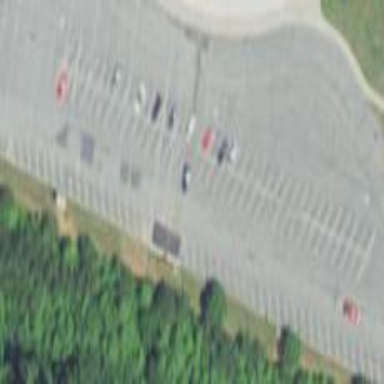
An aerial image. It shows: Parking area.